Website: walmart
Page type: billing-address
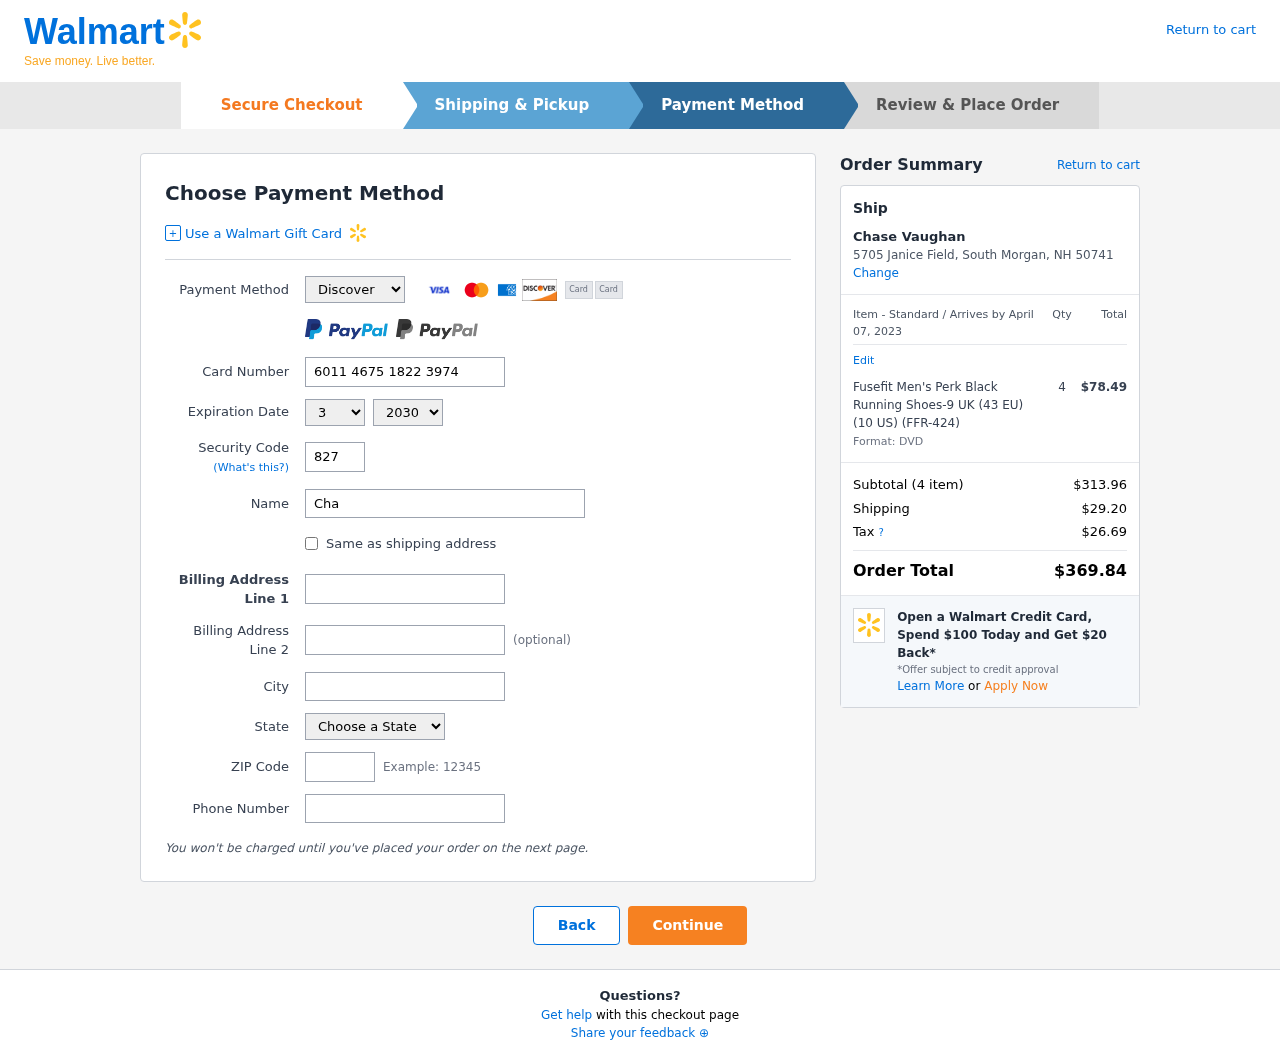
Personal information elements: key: PII_CARD_CVV
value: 827
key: PII_CARD_EXPIRY_MONTH
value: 03
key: PII_CARD_EXPIRY_YEAR
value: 30
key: PII_CARD_NUMBER
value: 6011 4675 1822 3974
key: PII_CARD_TYPE
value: Discover
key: PII_CITY
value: South Morgan
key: PII_CITY_STATE_ZIP
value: South Morgan, NH 50741
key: PII_FULLNAME
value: Chase Vaughan
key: PII_PHONE
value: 2633605432
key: PII_POSTCODE
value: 50741
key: PII_STATE
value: New Hampshire
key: PII_STREET
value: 5705 Janice Field
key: PII_FULLNAME2
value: Chase Vaughan
Product elements: key: PRODUCT1_NAME
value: Fusefit Men's Perk Black Running Shoes-9 UK (43 EU) (10 US) (FFR-424)
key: PRODUCT1_PRICE
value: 78.49
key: PRODUCT1_QUANTITY
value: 4
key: PRODUCT1_DESC
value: Format: DVD
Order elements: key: ORDER_DELIVERY_DATE
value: April 07, 2023
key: ORDER_NUM_ITEMS
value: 4
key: ORDER_SUBTOTAL
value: $313.96
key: ORDER_SHIPPING_COST
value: $29.20
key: ORDER_TAX
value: $26.69
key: ORDER_TOTAL
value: $369.84